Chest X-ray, PA view. Patient: 54 years old, sex F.
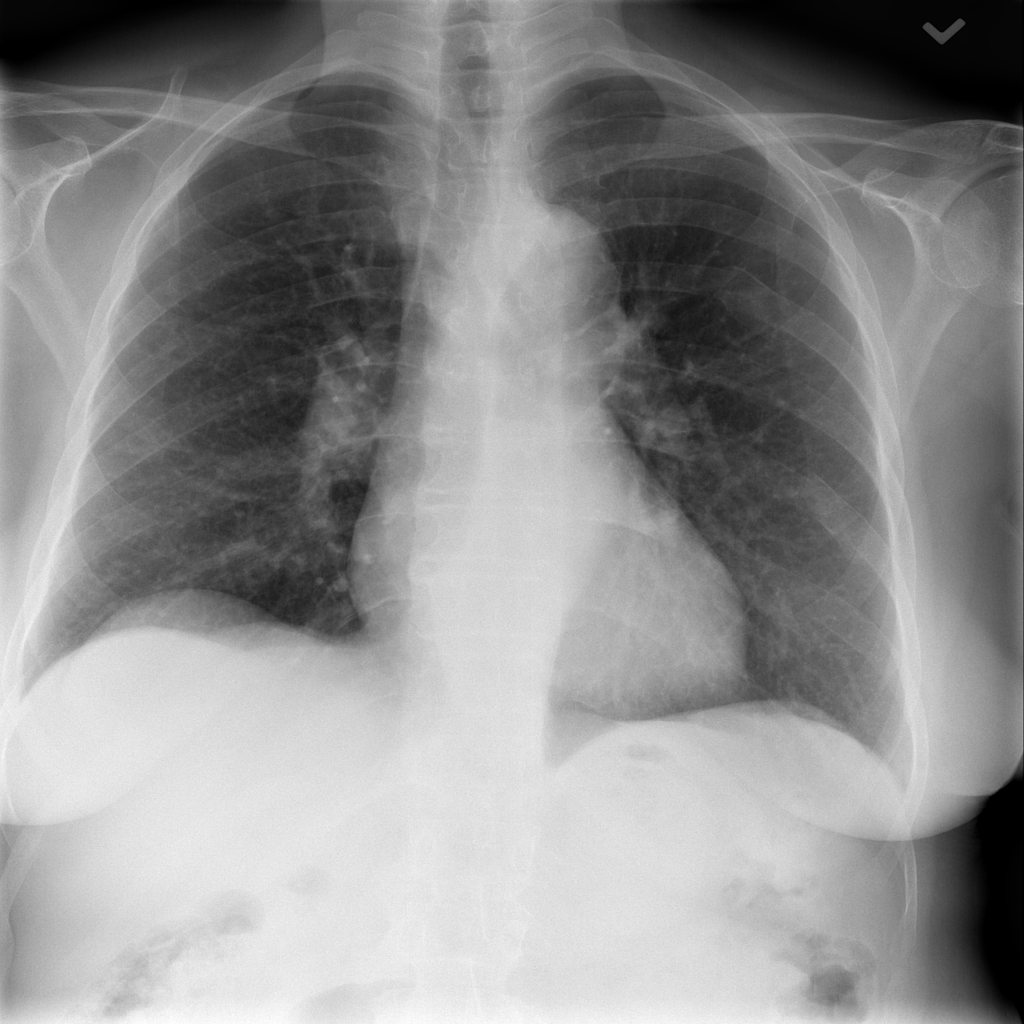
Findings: No Finding